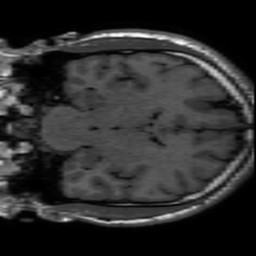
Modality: inplaneT1
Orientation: coronal
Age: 20
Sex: male
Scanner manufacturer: ge
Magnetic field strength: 3 T
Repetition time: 2.597 s
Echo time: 0.02273 s